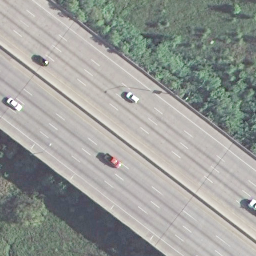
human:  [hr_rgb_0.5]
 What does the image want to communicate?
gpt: freeway